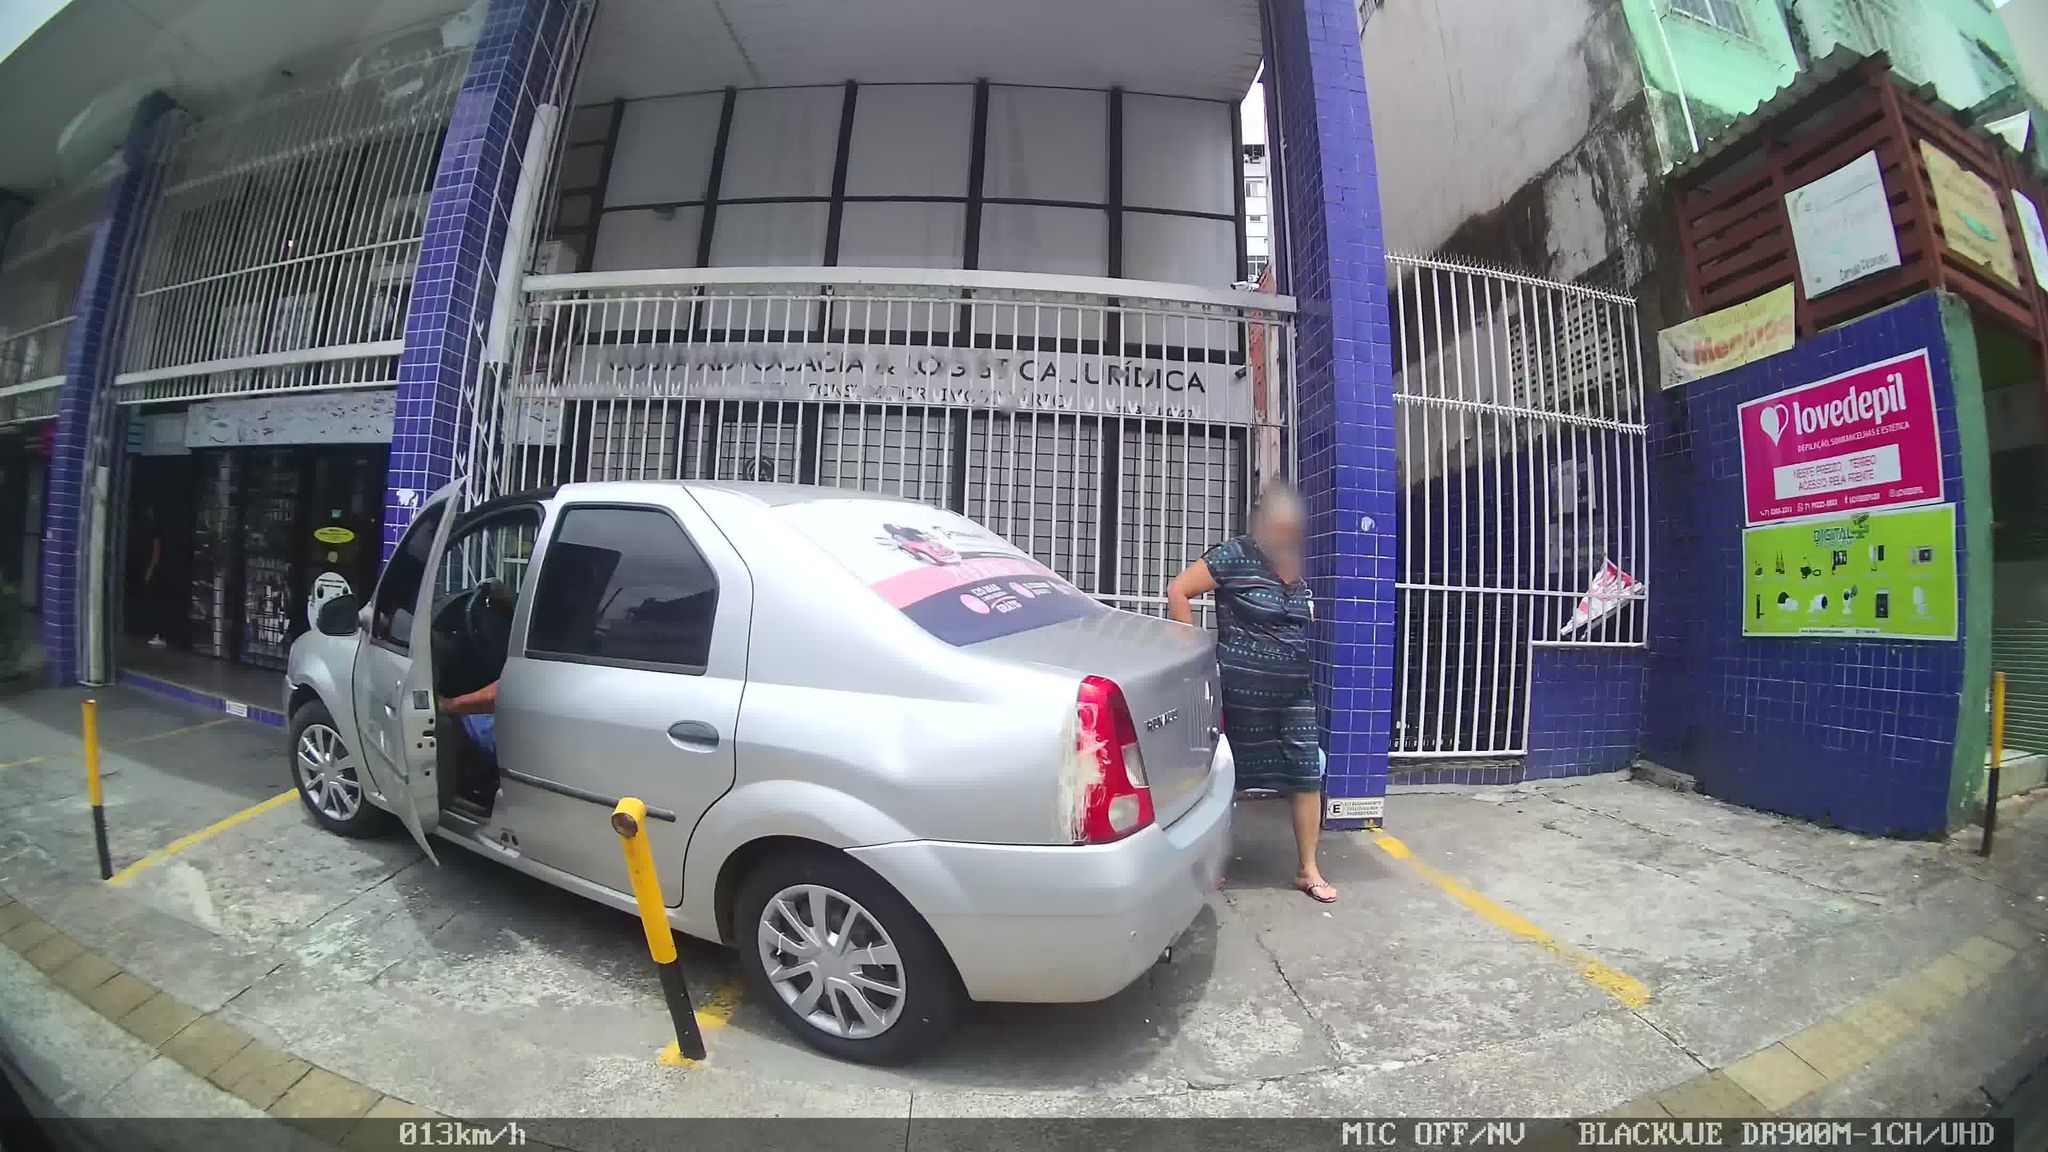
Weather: snowy
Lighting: day
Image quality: good
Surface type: walking surface
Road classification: residential
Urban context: urban centre
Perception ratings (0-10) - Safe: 2.3, Lively: 5.74, Beautiful: 0.43, Boring: 4.69, Depressing: 4.33, Wealthy: 3.89